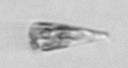
Label: Licmophora